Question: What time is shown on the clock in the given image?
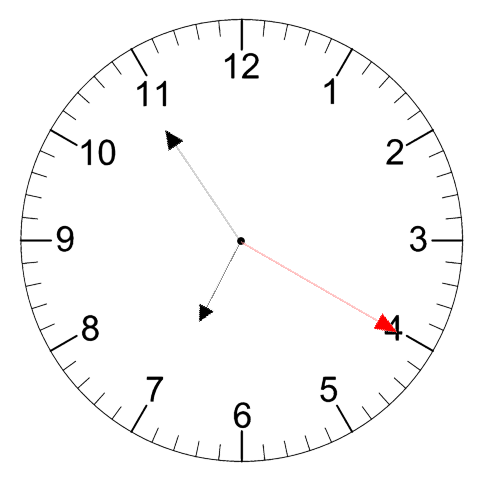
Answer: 06:54:20